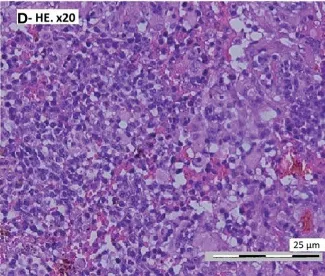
Pathological findings on the tumor. (D) Diffuse tumor proliferation, poor differentiation, and rich vascularization. Hematoxylin-eosin stain, x20 magnification.
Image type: pathology (h&e)